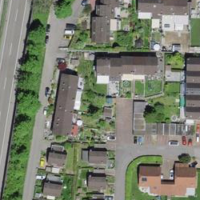
EUNIS habitat code: 57
Species observed at this site:
Cirsium vulgare
Lapsana communis
Galeopsis tetrahit